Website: lowes
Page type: address-validator
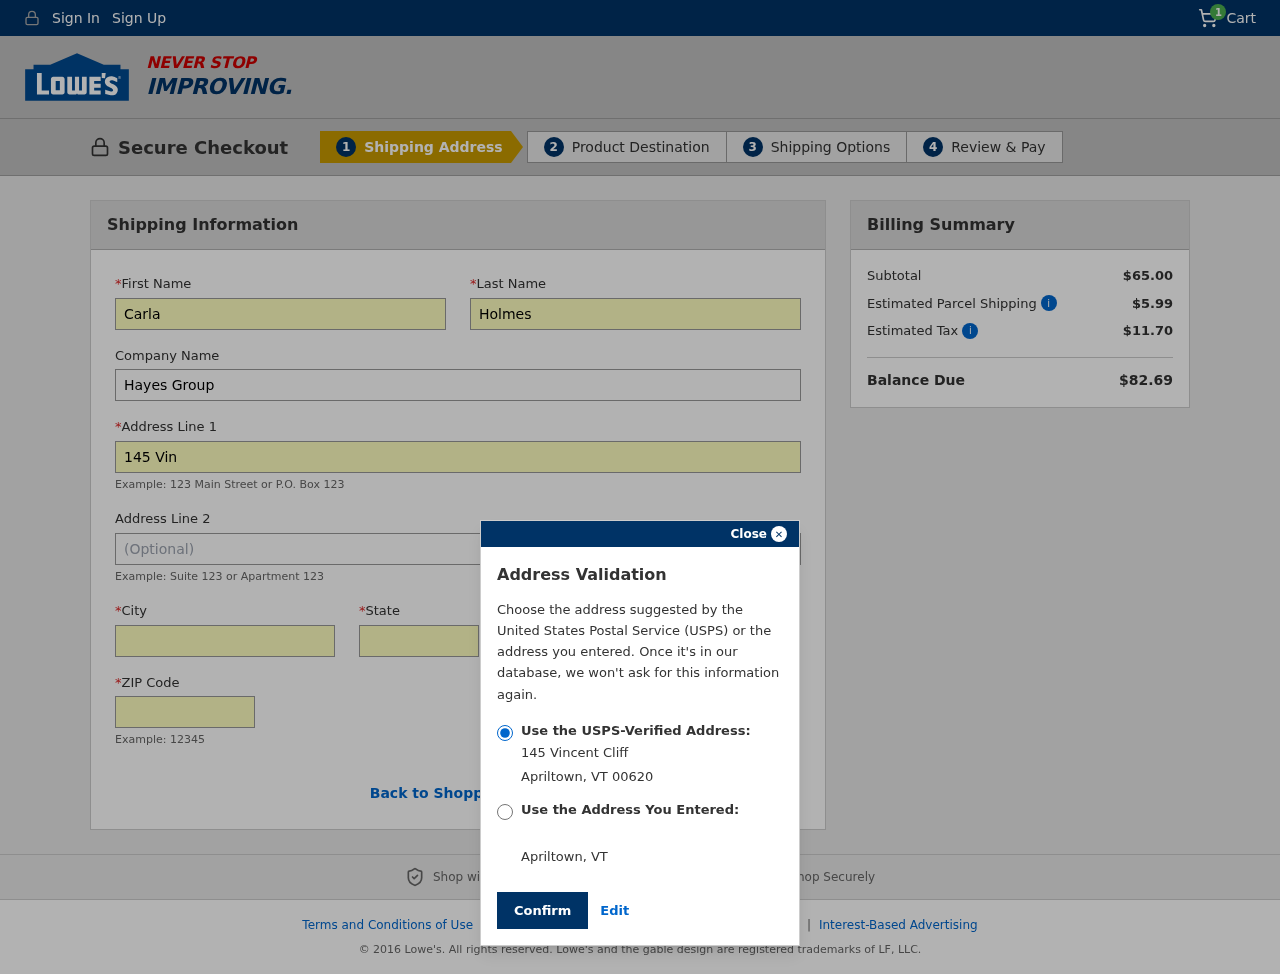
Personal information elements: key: PII_CITY
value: Apriltown
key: PII_COMPANY
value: Hayes Group
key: PII_FIRSTNAME
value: Carla
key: PII_LASTNAME
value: Holmes
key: PII_POSTCODE
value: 00620
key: PII_STATE
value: Vermont
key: PII_STATE_ABBR
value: VT
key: PII_STREET
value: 145 Vincent Cliff
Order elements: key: ORDER_NUM_ITEMS
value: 1
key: ORDER_SUBTOTAL
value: $65.00
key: ORDER_SHIPPING_COST
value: $5.99
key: ORDER_TAX
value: $11.70
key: ORDER_TOTAL
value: $82.69